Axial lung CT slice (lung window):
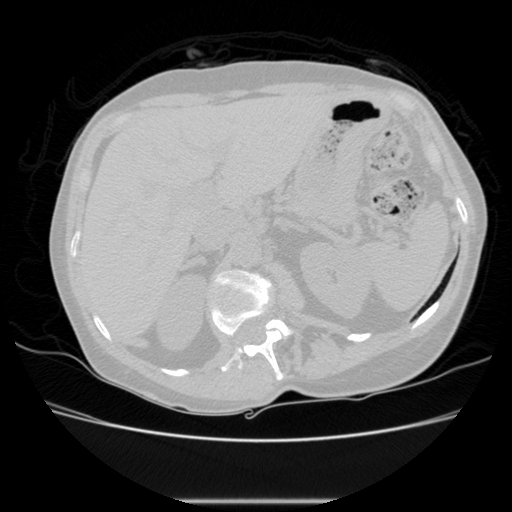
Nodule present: no